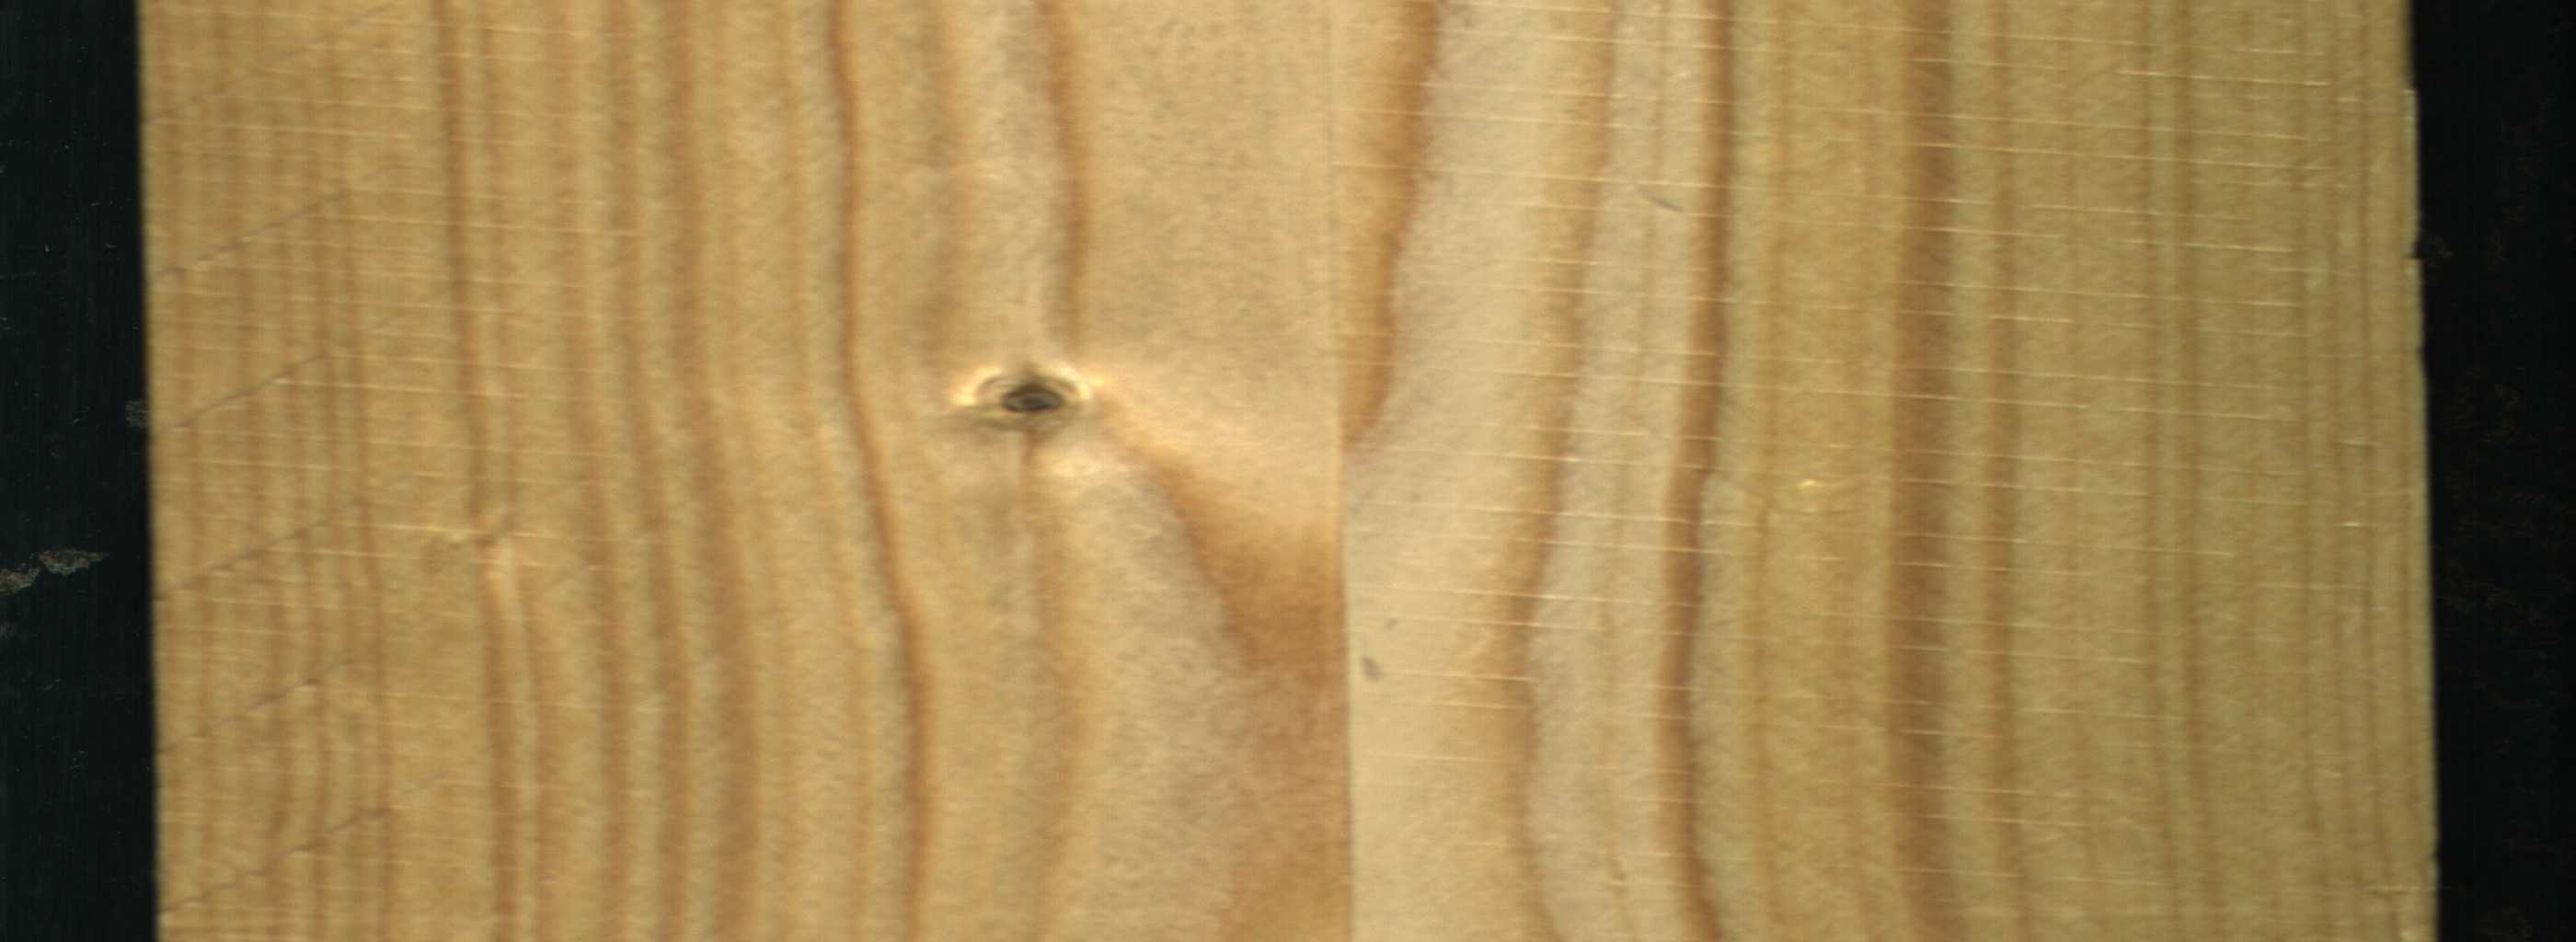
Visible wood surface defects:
Live_Knot